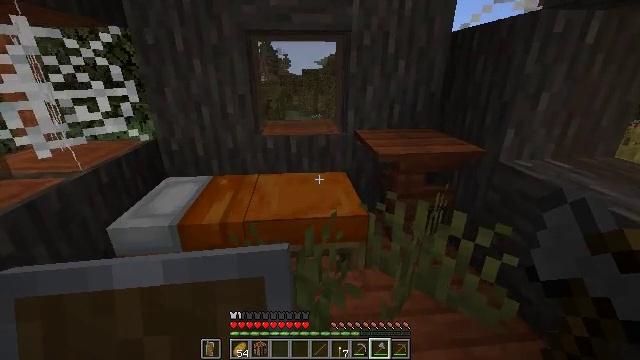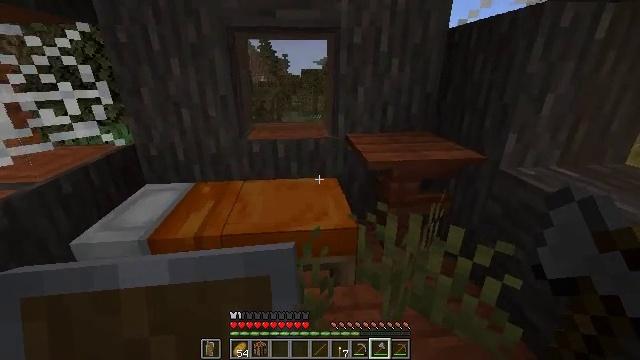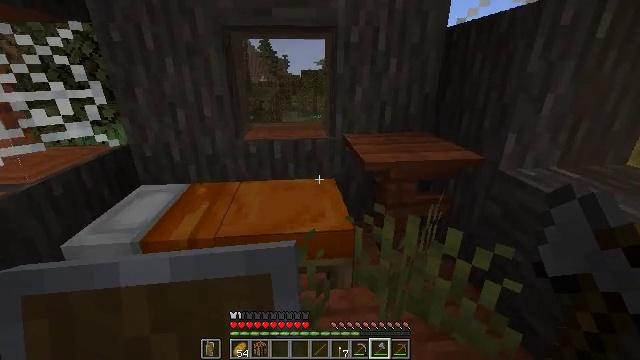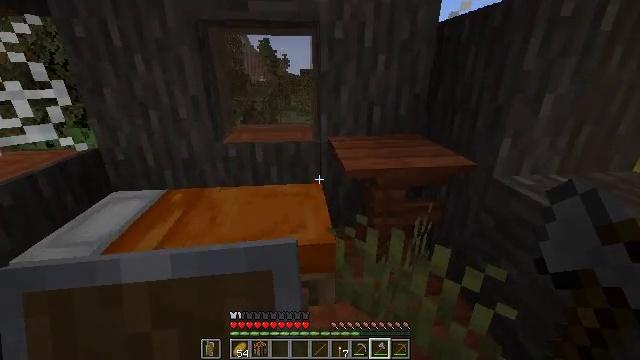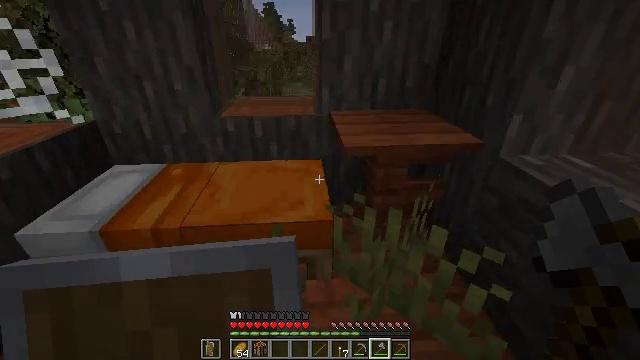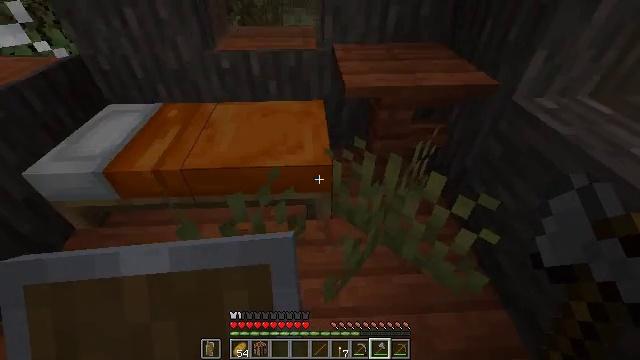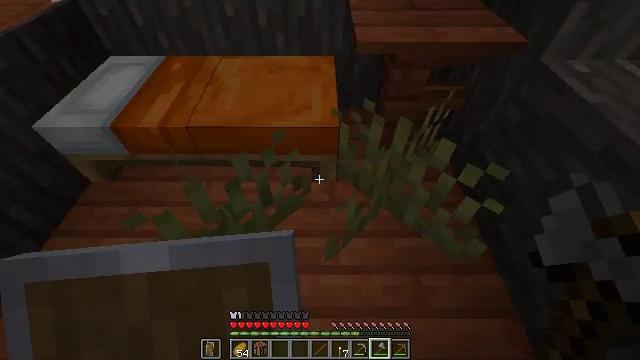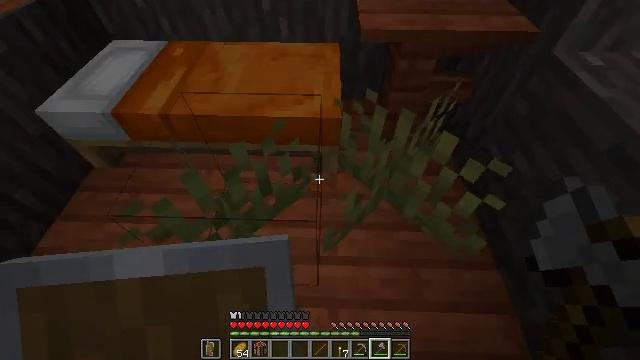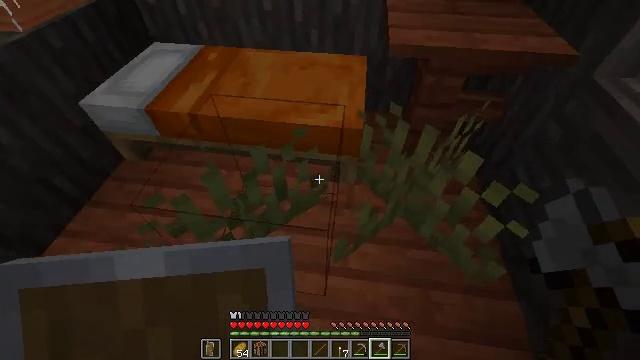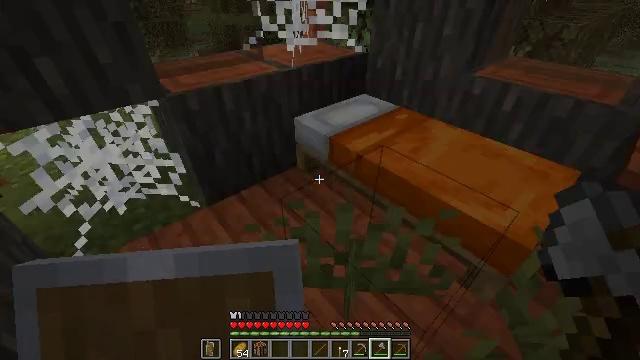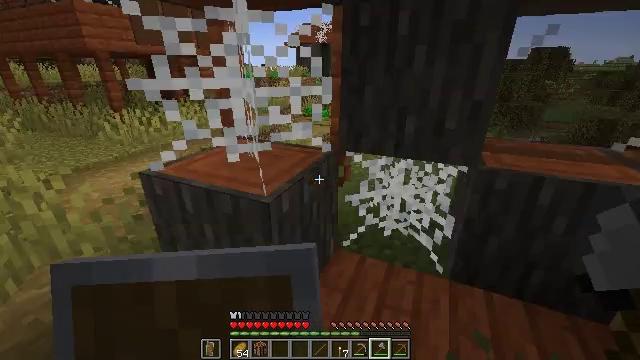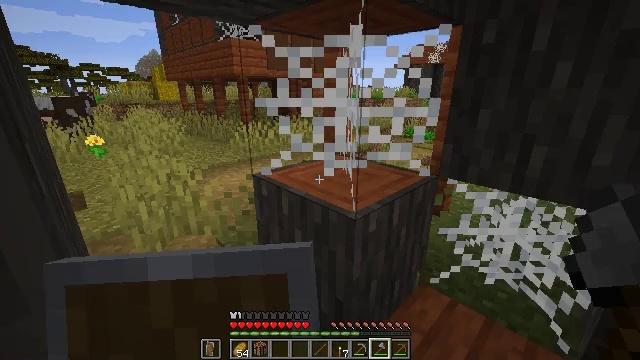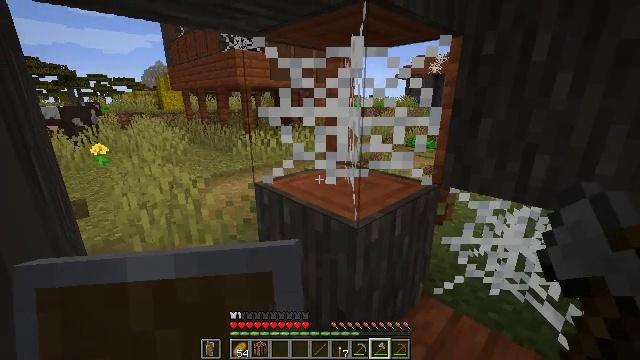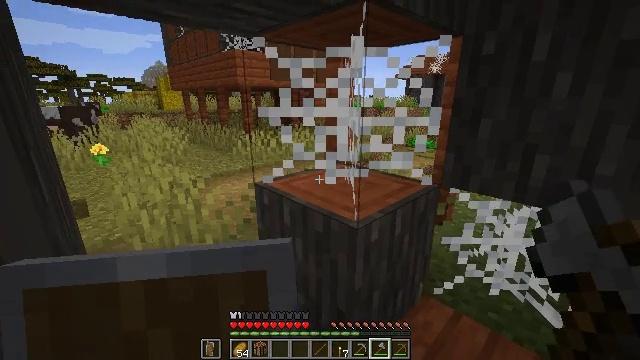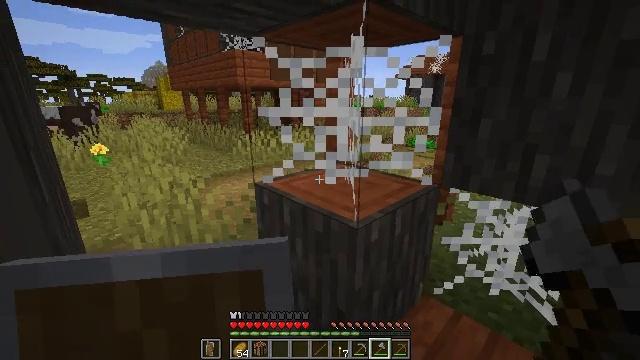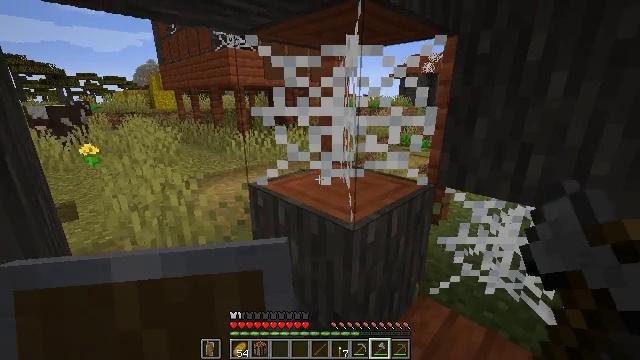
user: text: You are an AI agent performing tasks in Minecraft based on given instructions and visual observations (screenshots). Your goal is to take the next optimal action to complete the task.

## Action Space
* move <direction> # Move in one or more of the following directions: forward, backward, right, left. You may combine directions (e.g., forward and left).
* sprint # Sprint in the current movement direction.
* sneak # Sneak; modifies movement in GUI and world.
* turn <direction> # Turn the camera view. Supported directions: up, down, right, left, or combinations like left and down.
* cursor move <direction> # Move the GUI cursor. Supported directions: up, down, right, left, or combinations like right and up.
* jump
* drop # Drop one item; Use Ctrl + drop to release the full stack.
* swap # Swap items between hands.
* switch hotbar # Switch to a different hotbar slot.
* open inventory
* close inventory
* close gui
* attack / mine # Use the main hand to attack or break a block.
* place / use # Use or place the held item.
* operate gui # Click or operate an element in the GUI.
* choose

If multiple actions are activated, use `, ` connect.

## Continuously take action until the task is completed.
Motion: motion action
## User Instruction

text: Collect books by breaking the bookshelf.
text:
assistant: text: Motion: move forward and move right
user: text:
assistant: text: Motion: move forward and move right
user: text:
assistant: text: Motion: no_op
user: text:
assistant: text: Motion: turn left and down
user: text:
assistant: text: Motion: turn left and down
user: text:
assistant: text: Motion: turn left and down
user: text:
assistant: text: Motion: turn left and down
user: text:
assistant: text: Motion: turn left and up
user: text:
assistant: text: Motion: turn left and up
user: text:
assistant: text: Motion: turn left and up
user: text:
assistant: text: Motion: turn left and up
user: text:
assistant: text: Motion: turn up
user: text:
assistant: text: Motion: no_op
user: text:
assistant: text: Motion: no_op
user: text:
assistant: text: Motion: move forward, turn right
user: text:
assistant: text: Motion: move forward, turn left and up
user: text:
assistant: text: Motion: move forward, turn left and up
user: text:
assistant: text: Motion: move forward
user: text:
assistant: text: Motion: move forward
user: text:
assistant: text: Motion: move forward and move left
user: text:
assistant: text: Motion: move forward and move left, turn left
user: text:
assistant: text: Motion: move forward and move left
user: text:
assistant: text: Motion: move forward and move left
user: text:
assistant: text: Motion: move forward and move left
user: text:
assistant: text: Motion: move forward and move left, sprint
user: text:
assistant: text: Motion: move forward and move left, sprint
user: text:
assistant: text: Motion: move forward, sprint
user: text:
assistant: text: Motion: move forward, sprint
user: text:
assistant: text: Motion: move forward, sprint
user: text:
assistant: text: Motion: move forward, sprint